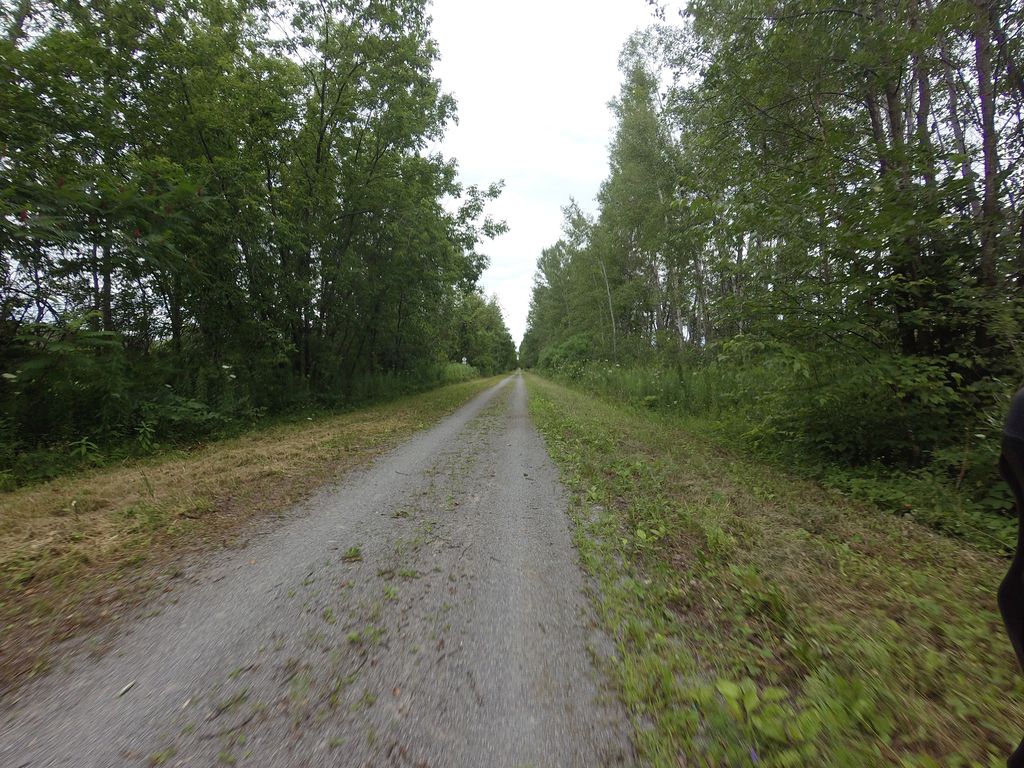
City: ottawa-gatineau